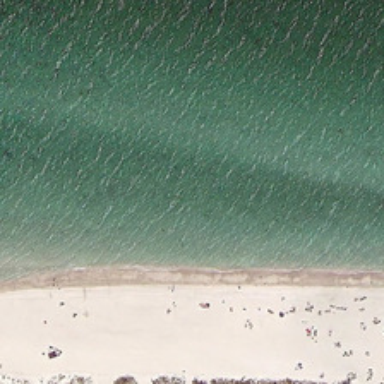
Yellow beach is near a piece of green ocean .